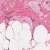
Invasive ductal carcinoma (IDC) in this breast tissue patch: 0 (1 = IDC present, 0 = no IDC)